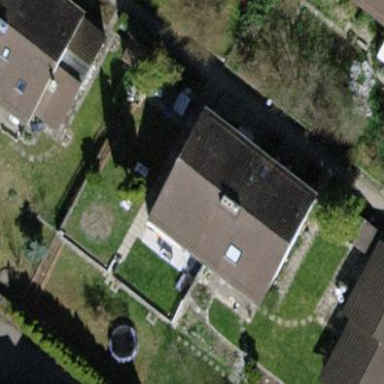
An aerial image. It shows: Residential building with pitched roof.